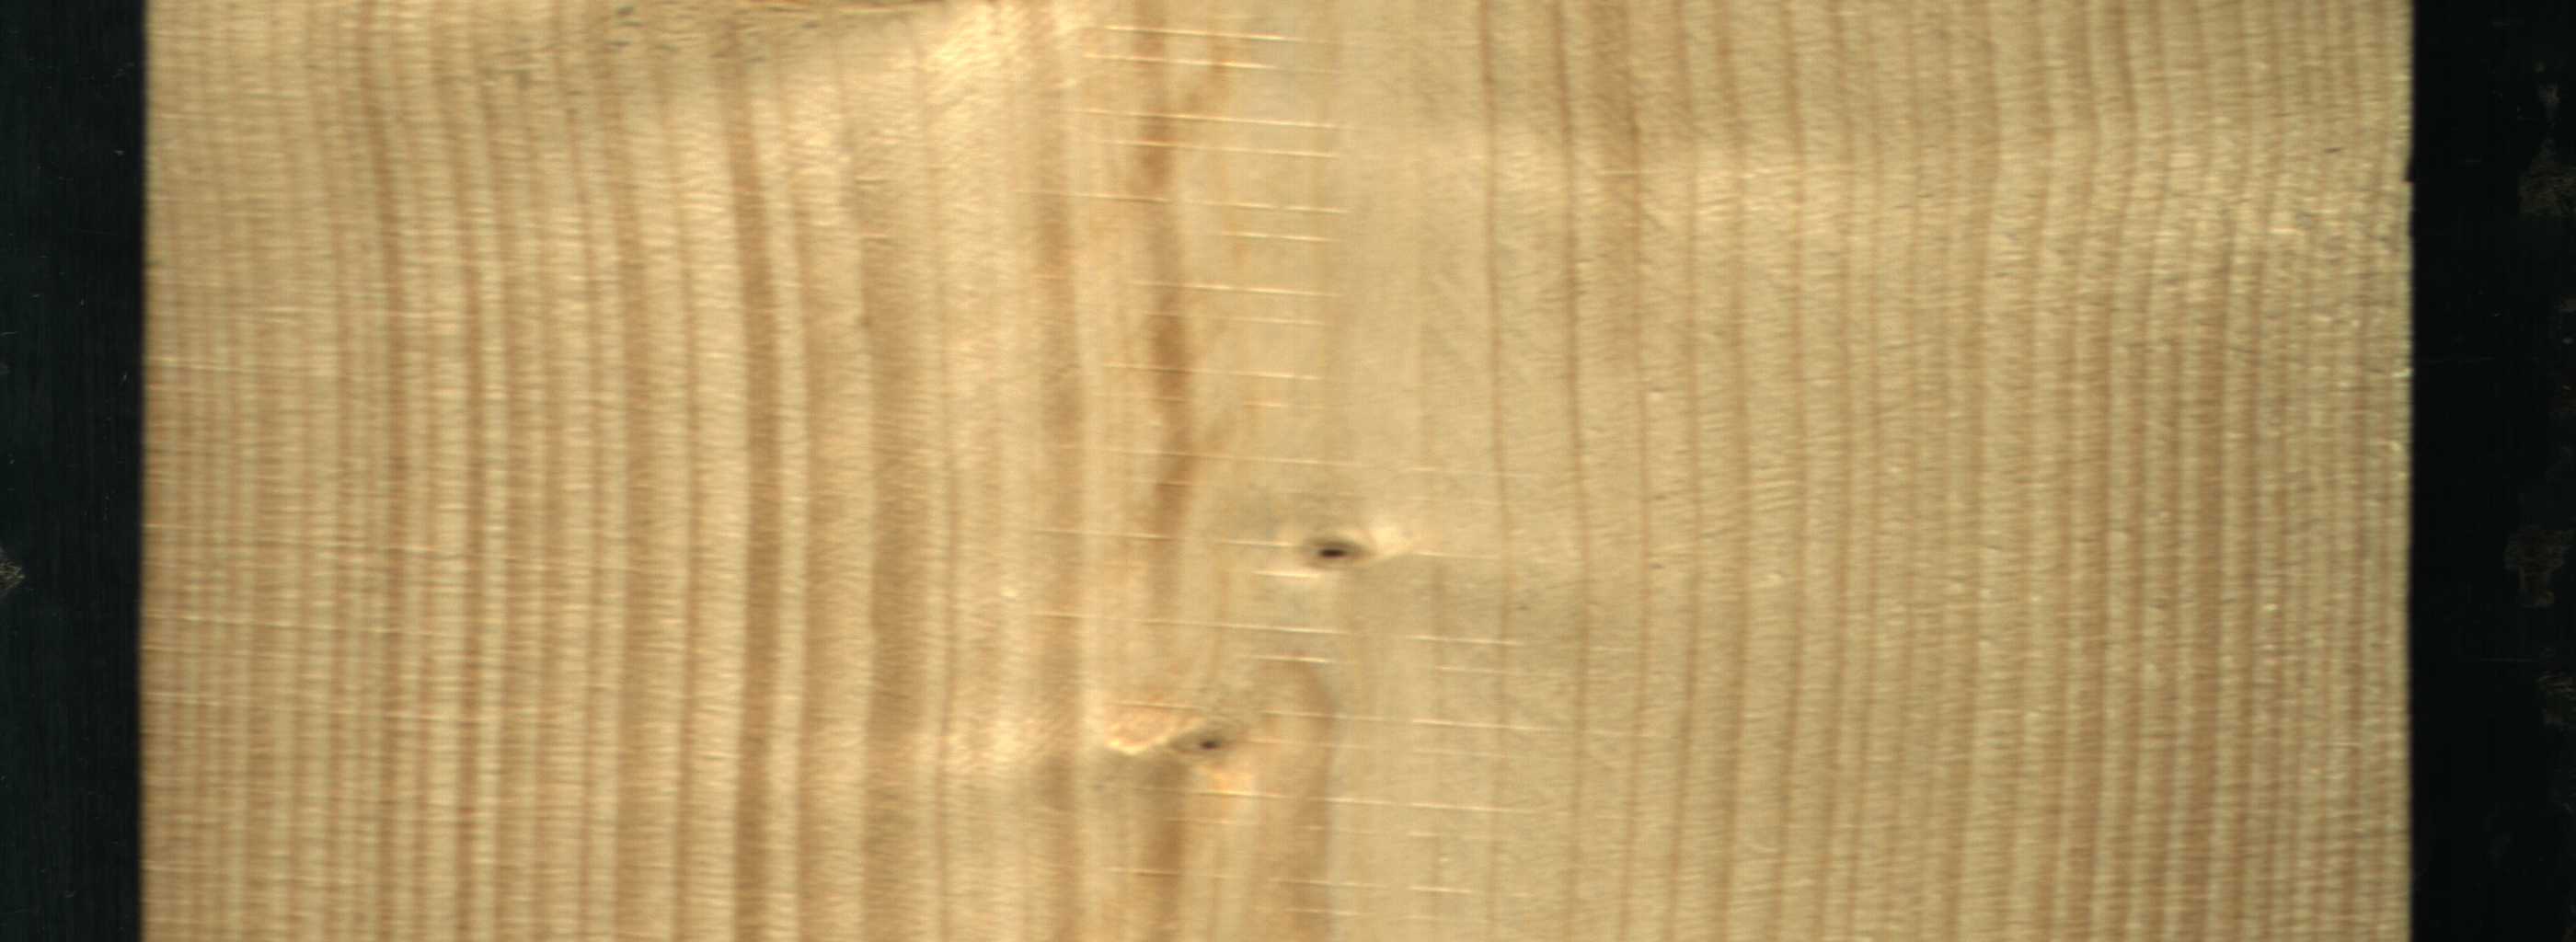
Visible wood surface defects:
Live_Knot
Live_Knot